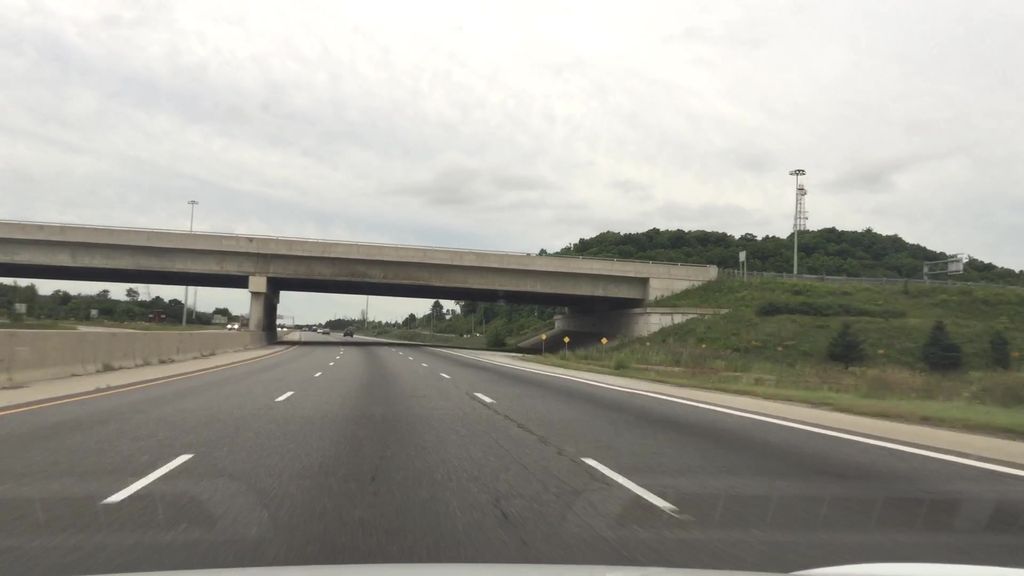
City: kitchener-waterloo